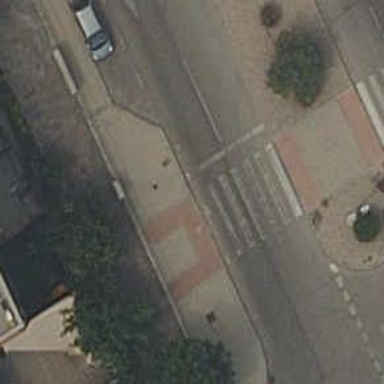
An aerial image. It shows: Zebra crossing on the road.